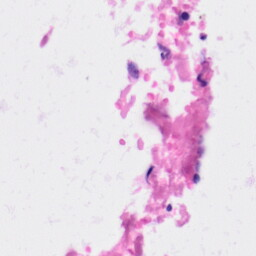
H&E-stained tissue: Kidney